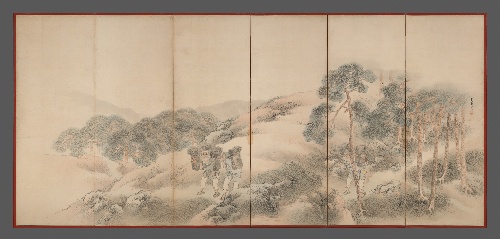
Title: 松村呉春筆    山樵漁夫図屏風|Woodcutters and Fishermen
Artist: Matsumura Goshun
Artist bio: Japanese, 1752–1811
Date: ca. 1790–95
Object type: Screens
Classification: Paintings
Medium: Pair of six-panel folding screens; ink and color on paper
Culture: Japan
Period: Edo period (1615–1868)
Dimensions: Image (each): 65 15/16 in. × 12 ft. 2 7/16 in. (167.5 × 372 cm)
Overall with mounting: 67 1/2 in. × 12 ft. 4 in. (171.5 × 376 cm)
Department: Asian Art
Credit line: Mary Griggs Burke Collection, Gift of the Mary and Jackson Burke Foundation, 2015
Accession year: 2015
Repository: Metropolitan Museum of Art, New York, NY
Tags: Men|Trees